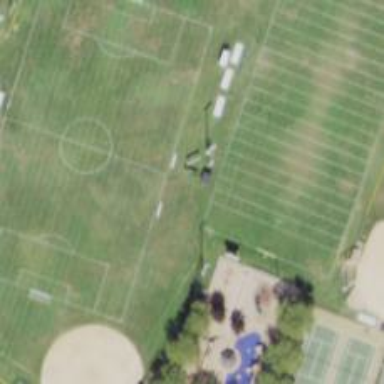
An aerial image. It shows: American football pitch for leisure and sport activities.